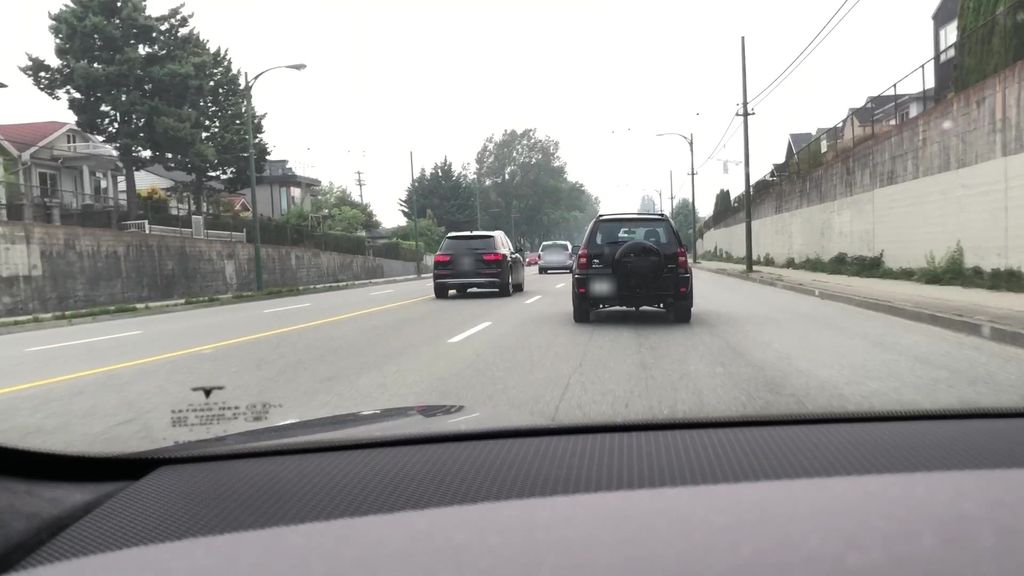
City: vancouver